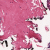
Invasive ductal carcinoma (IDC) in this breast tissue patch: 0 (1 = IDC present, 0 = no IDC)